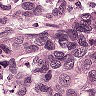
Metastatic tissue present: yes